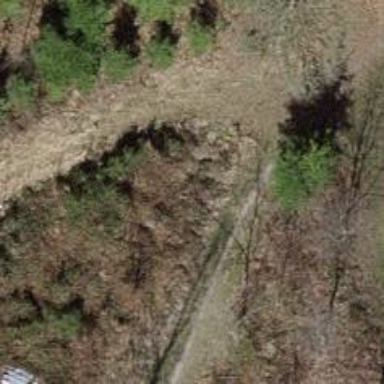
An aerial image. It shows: Path on the ground.